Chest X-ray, PA view. Patient: 38 years old, sex M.
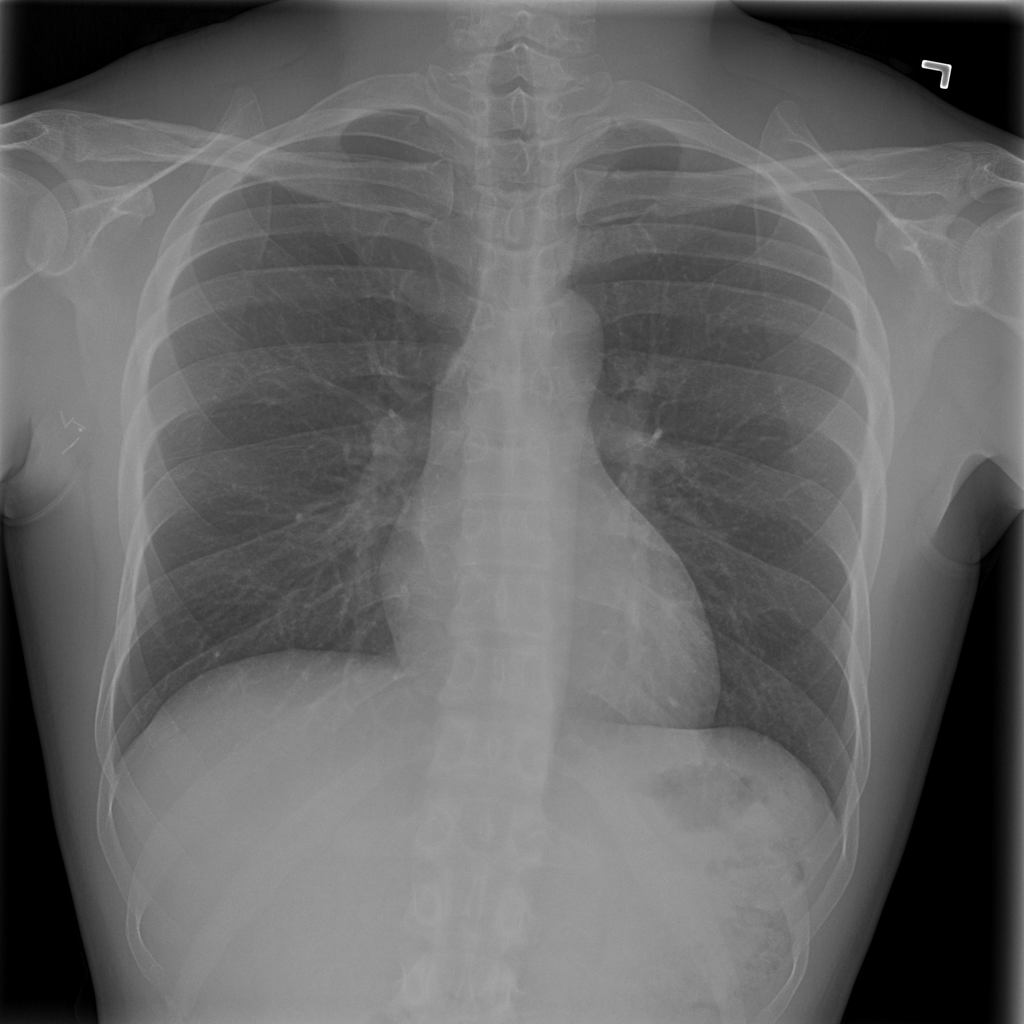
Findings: No Finding